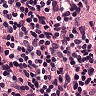
Metastatic tissue present: no